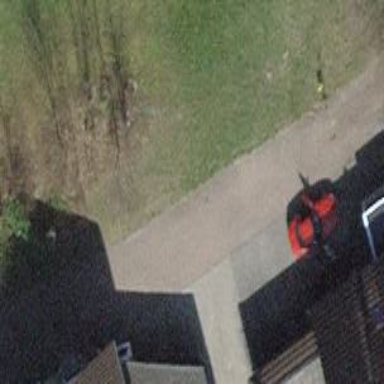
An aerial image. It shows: Footway surfaced with paving stones.